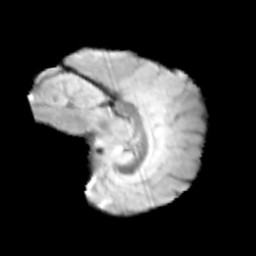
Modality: T2w
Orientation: sagittal
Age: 12
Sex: female
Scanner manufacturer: siemens
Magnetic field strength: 3 T
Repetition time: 3.8 s
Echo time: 0.07 s